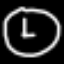
Label: clock